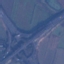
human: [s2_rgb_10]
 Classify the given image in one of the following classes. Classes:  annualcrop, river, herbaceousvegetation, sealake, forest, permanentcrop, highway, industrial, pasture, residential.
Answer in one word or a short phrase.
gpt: Highway